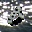
Label: 0